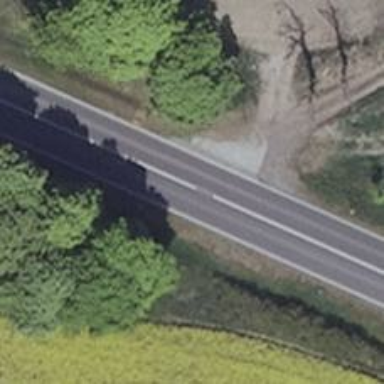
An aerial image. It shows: Secondary road with asphalt surface.